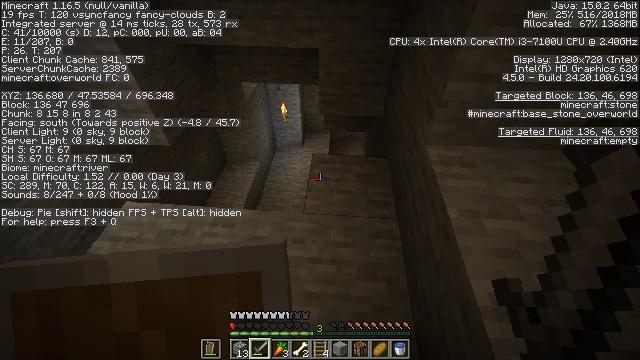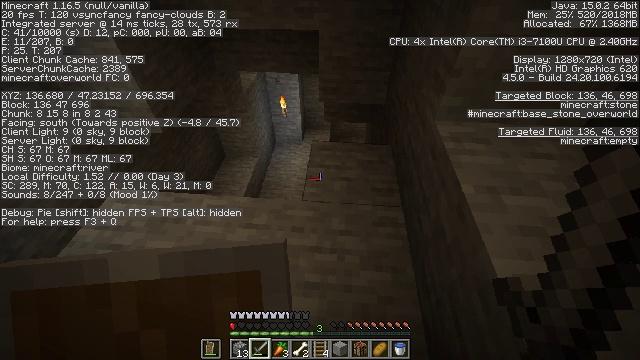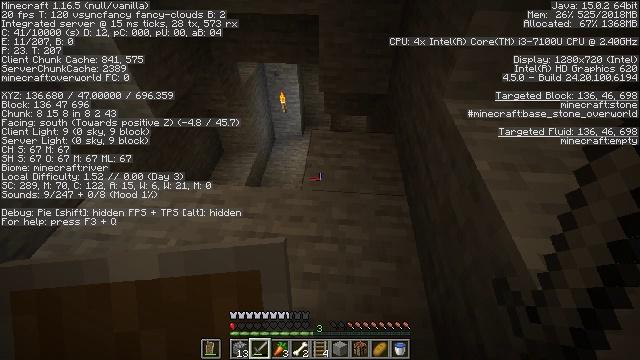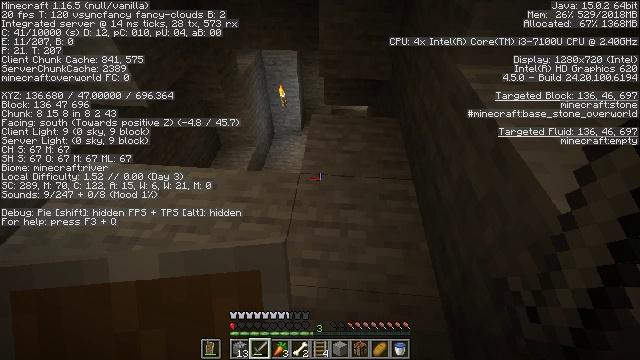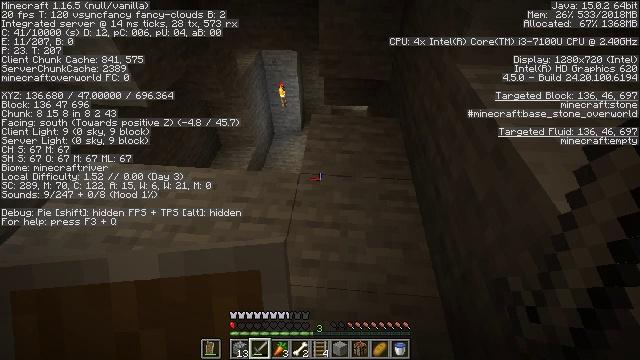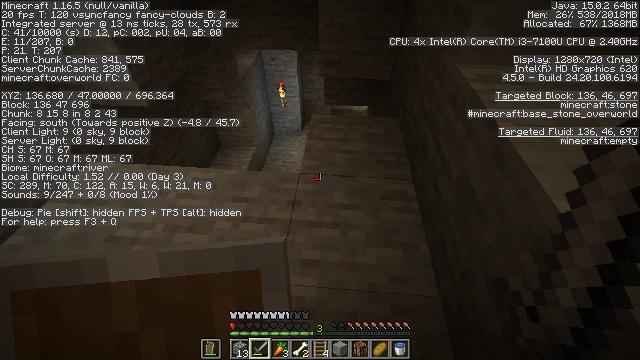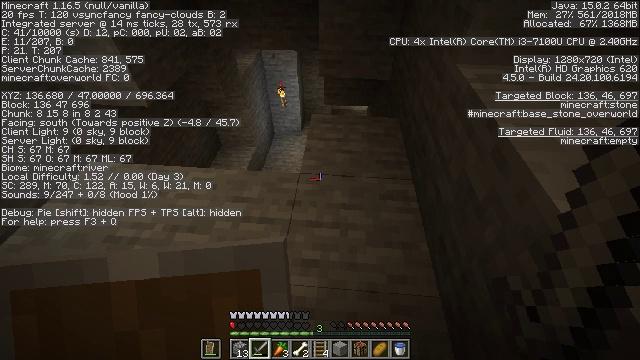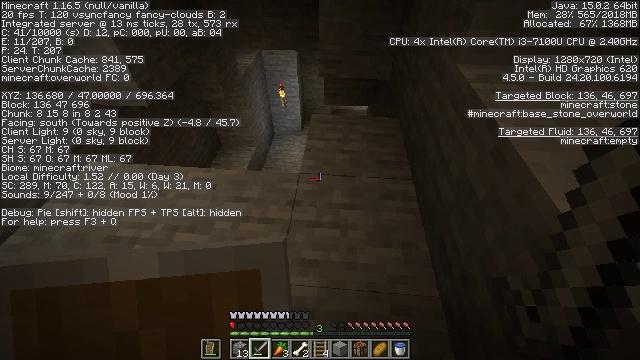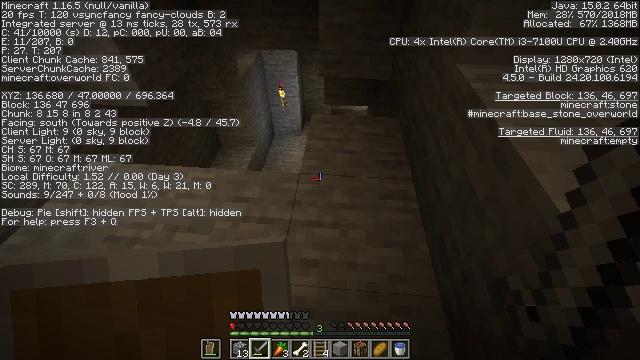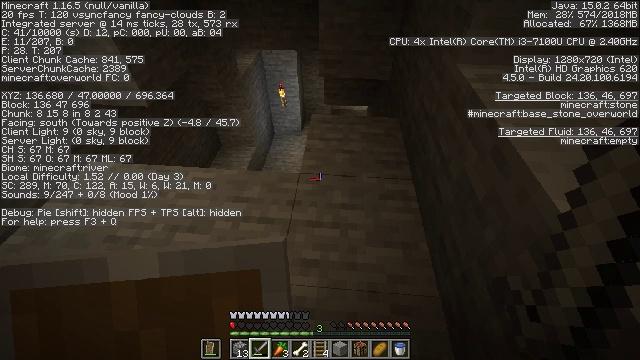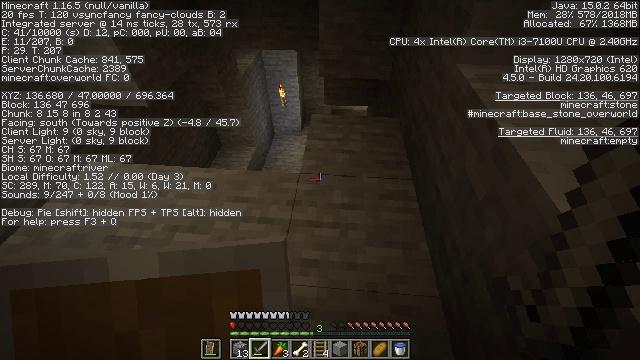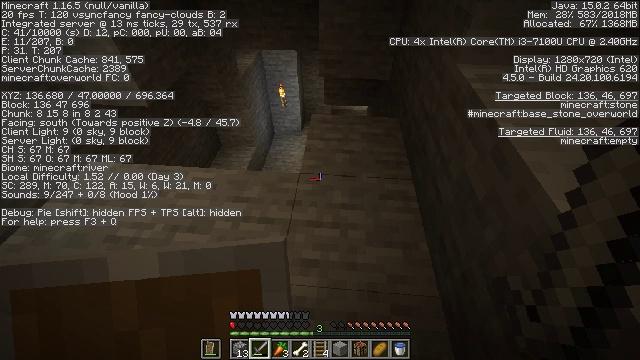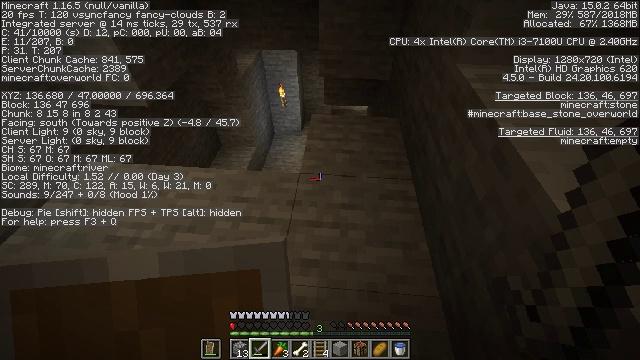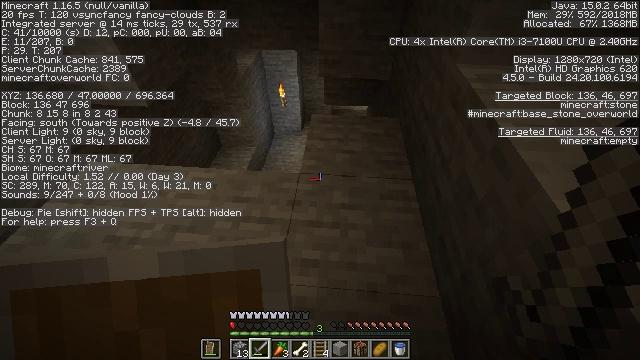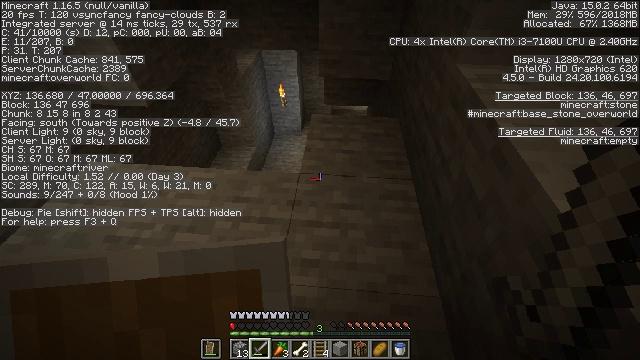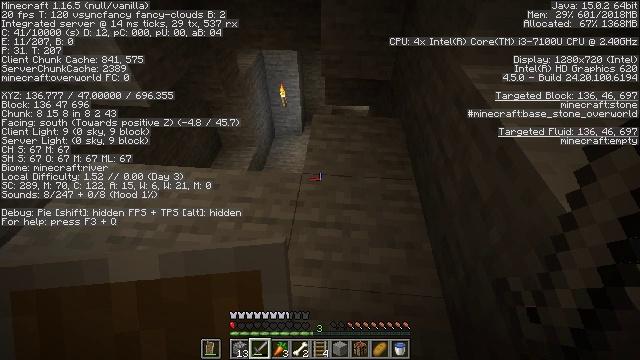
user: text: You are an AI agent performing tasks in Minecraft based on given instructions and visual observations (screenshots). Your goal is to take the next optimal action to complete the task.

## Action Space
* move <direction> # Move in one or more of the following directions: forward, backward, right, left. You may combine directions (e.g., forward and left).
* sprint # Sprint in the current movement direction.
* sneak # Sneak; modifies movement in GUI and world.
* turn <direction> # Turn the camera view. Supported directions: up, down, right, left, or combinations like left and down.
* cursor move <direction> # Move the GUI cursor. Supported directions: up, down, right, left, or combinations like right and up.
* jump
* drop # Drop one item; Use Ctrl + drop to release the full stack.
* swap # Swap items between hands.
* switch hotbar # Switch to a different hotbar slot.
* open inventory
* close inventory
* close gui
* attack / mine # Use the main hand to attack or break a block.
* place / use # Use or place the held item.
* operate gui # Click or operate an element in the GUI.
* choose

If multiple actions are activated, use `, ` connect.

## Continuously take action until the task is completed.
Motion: motion action
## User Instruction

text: Gather cobweb from abandoned mineshafts.
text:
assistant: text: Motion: no_op
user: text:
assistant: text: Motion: no_op
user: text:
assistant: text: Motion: no_op
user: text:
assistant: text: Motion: no_op
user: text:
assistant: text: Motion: no_op
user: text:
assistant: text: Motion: no_op
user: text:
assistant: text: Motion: no_op
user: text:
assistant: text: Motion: no_op
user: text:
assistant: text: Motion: no_op
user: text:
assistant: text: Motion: no_op
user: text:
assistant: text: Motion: no_op
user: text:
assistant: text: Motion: no_op
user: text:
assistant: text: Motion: no_op
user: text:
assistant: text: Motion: no_op
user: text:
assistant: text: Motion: move left
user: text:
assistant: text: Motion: move left
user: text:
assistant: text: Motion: move left
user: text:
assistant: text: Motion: move left
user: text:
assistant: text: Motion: move left
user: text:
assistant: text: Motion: move left
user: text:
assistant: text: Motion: move left
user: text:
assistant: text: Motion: move forward and move left
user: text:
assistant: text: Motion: move forward
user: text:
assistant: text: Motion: move forward
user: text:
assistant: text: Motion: move forward
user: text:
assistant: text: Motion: move forward
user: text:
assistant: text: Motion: move forward
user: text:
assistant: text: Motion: move forward
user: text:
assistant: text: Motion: no_op
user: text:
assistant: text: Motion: no_op